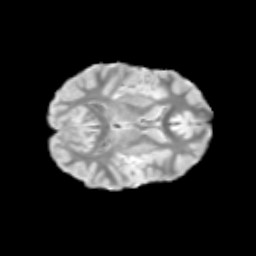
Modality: T2w
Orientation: axial
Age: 13
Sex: male
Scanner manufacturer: siemens
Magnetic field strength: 3 T
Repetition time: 3.8 s
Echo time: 0.07 s